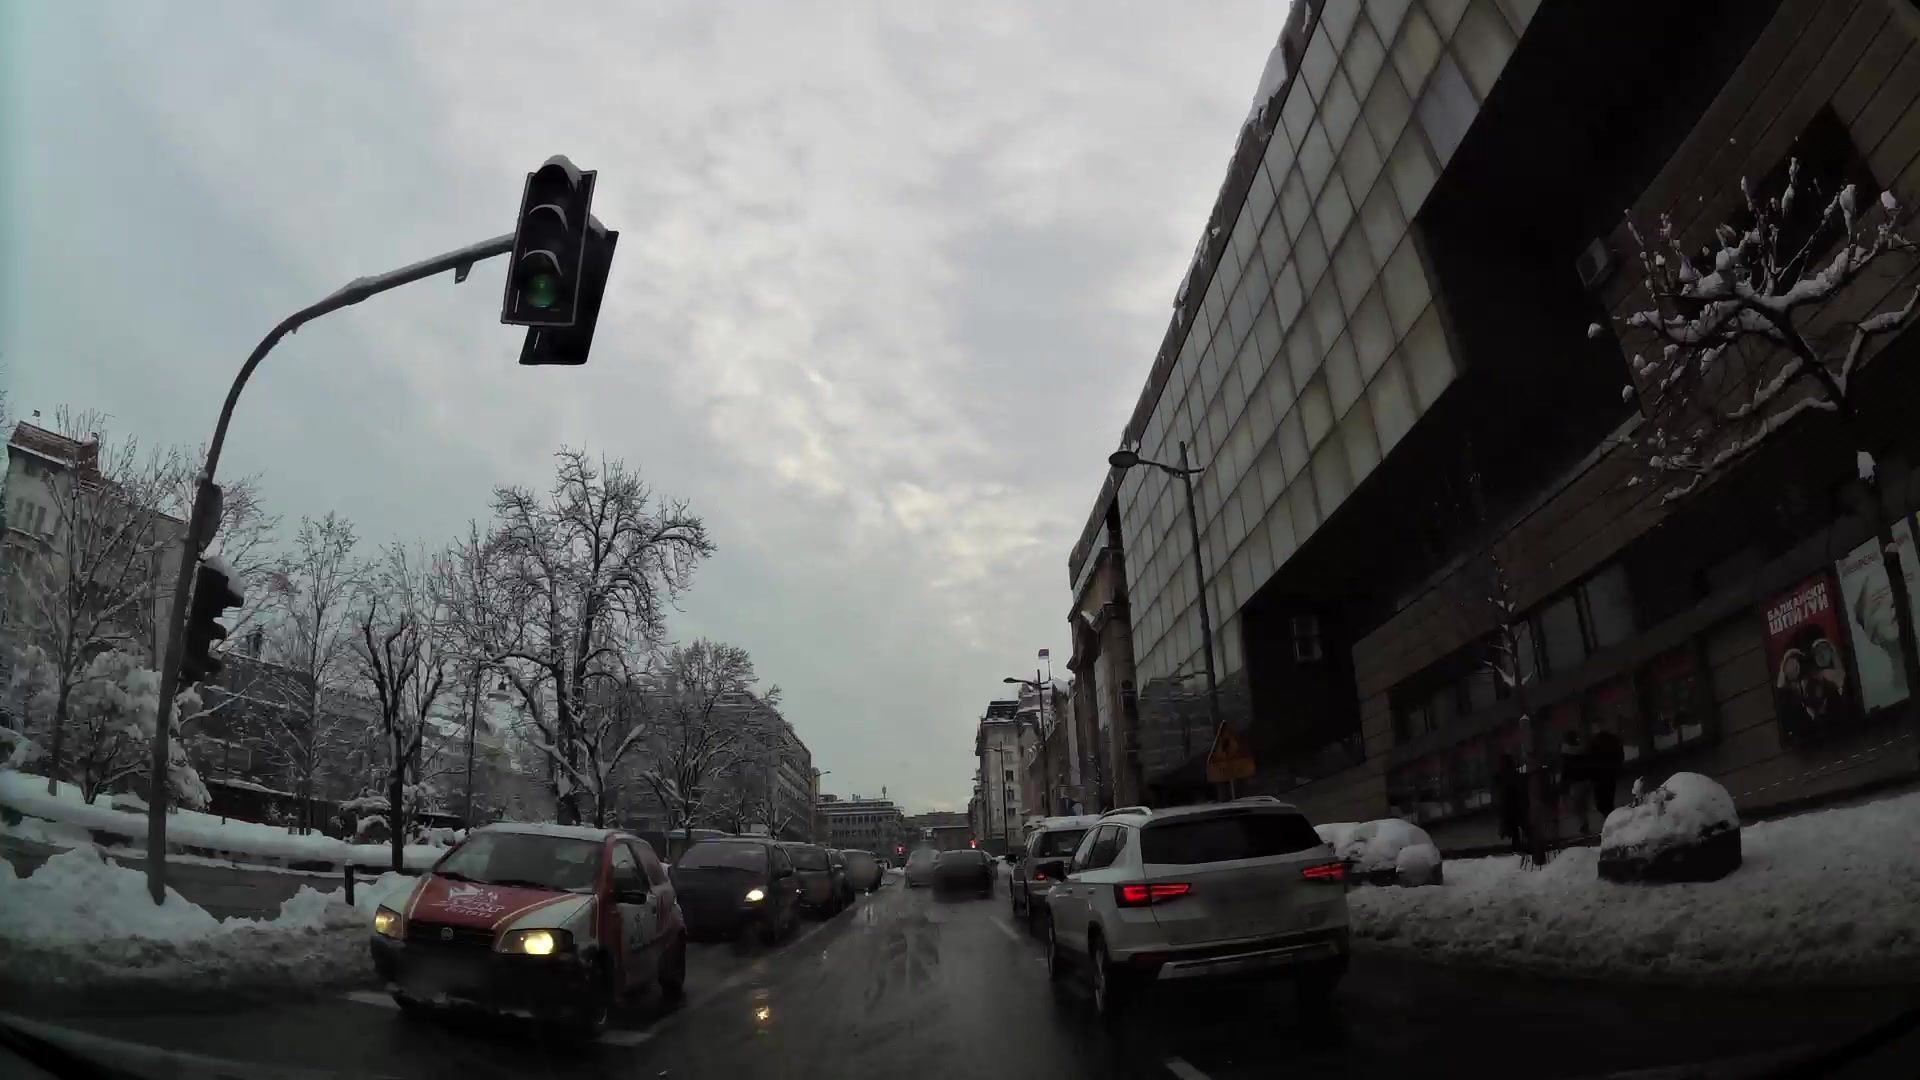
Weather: snowy
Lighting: day
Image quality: good
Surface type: driving surface
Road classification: footway
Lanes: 3
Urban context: urban centre
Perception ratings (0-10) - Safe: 1.74, Lively: 6.86, Beautiful: 9.26, Boring: 3.32, Depressing: 7.97, Wealthy: 1.81